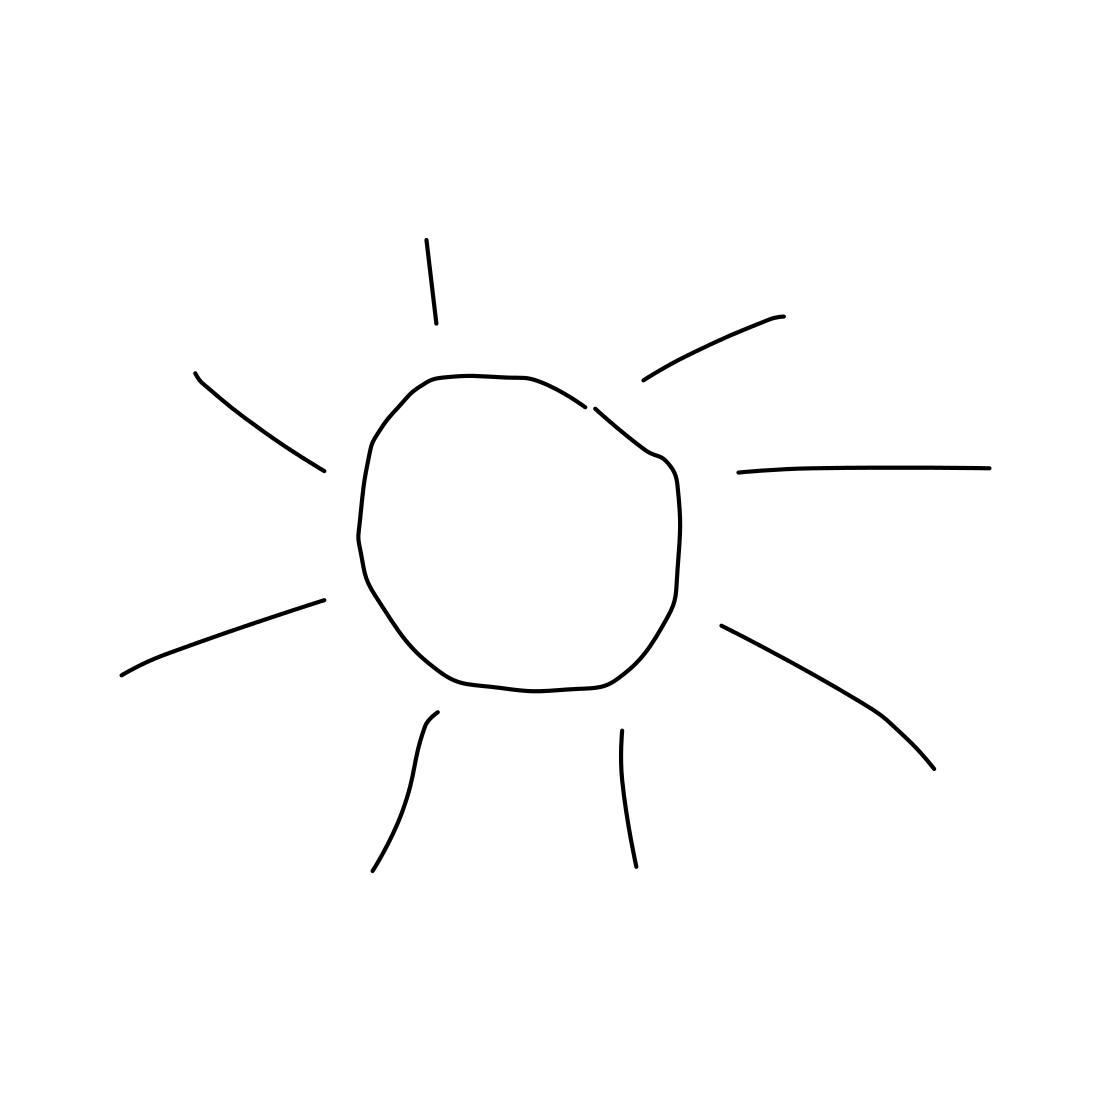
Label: sun